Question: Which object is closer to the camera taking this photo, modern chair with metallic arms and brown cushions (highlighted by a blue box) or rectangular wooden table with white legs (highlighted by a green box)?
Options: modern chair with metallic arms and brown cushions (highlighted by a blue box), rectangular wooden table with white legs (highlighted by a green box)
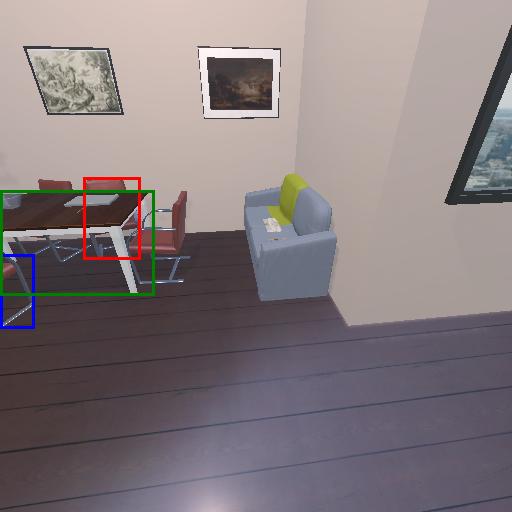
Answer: modern chair with metallic arms and brown cushions (highlighted by a blue box)